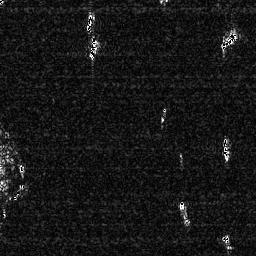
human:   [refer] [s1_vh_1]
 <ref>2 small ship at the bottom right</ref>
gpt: <box>[[67, 76, 74, 88, 0]], [[85, 90, 91, 98, 0]]</box>

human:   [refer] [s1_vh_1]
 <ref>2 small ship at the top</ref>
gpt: <box>[[31, 3, 37, 12, 0]], [[33, 13, 39, 23, 0]]</box>